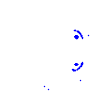
Particle: pion